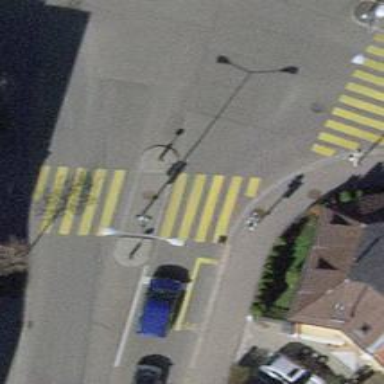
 there are traffic signals and zebra crossing."